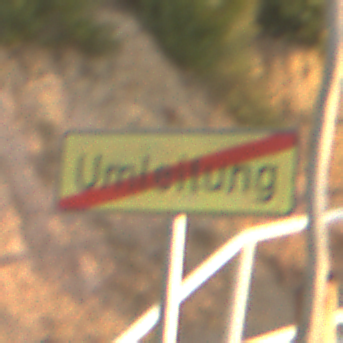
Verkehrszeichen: EndeDerUmleitungsankuendigung
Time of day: SunriseSunset
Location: Outdoor (Nature)
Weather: PartlyCloudy
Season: NotSpecified
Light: Natural